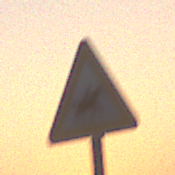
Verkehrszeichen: ReiterLinks
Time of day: SunriseSunset
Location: Outdoor (Urban)
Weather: Clear
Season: NotSpecified
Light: Natural